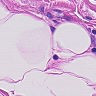
Metastatic tissue present: no